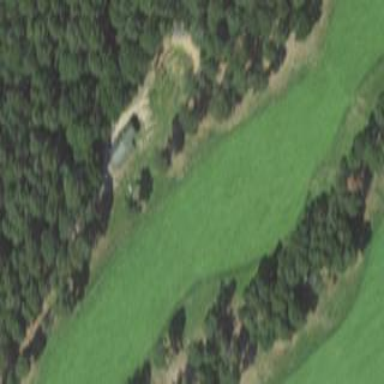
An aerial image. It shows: Golf fairway surrounded by grass.